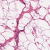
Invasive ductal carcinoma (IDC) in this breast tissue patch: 0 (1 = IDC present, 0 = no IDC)